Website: bh-photo
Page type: address-validator
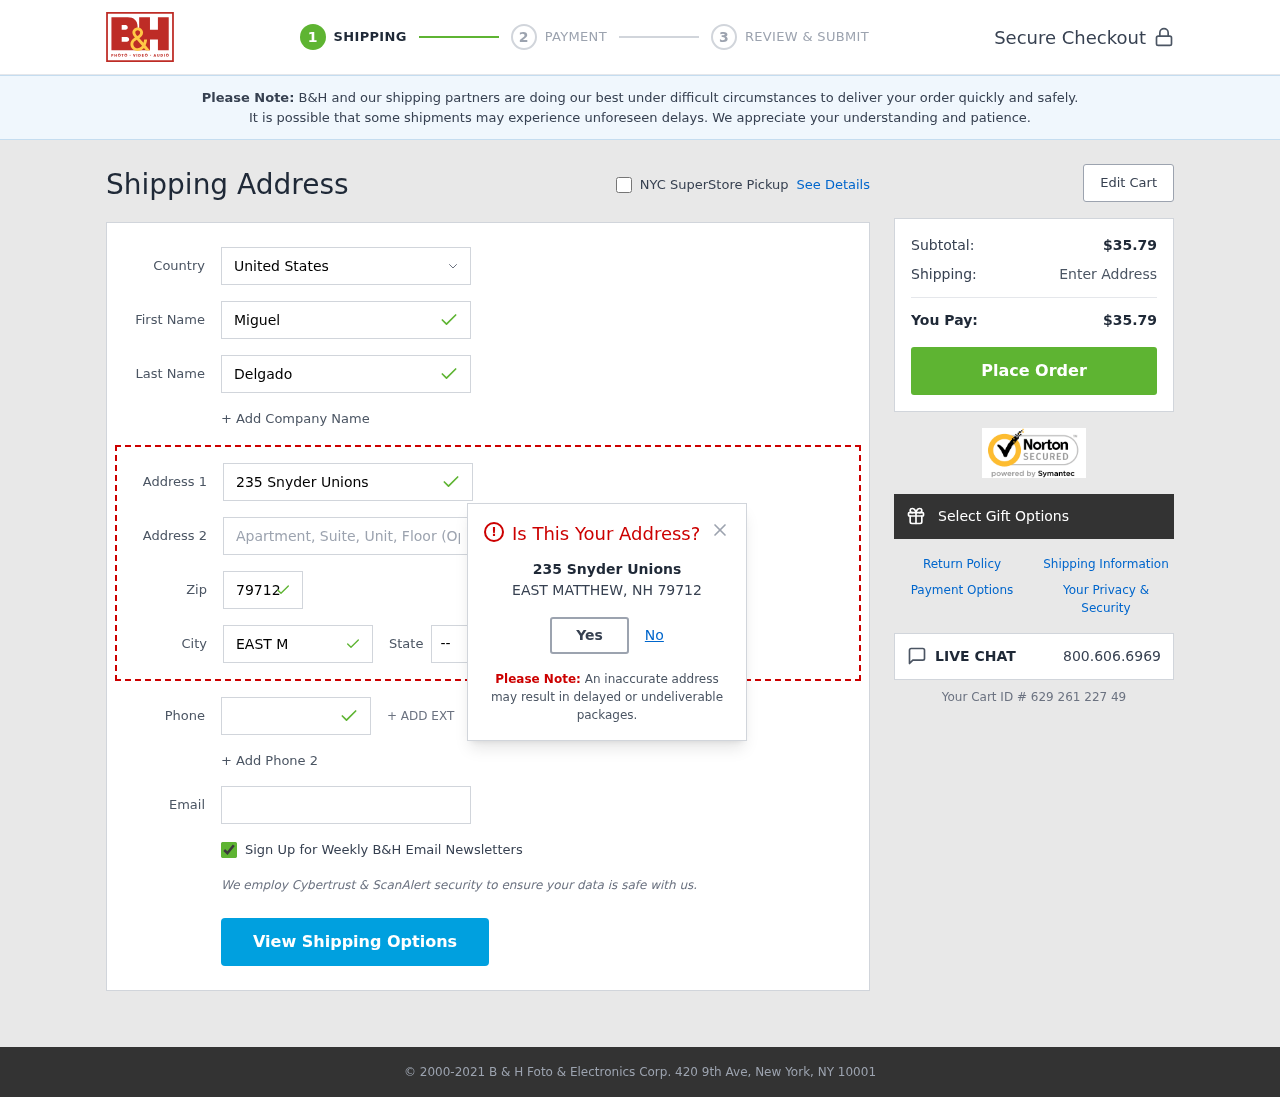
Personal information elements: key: PII_CITY
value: East Matthew
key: PII_COUNTRY
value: United States
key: PII_EMAIL
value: migueldelgado@gmail.com
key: PII_FIRSTNAME
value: Miguel
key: PII_LASTNAME
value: Delgado
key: PII_PHONE
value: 4165992009
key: PII_POSTCODE
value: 79712
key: PII_STATE_ABBR
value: NH
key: PII_STREET
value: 235 Snyder Unions
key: PII_CITY_MODAL
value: EAST MATTHEW
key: PII_POSTCODE_FULL
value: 79712
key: PII_POSTCODE_NUMERIC
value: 79712
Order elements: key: ORDER_SUBTOTAL
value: $35.79
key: ORDER_TOTAL
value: $35.79
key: ORDER_ID
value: Your Cart ID # 629 261 227 49